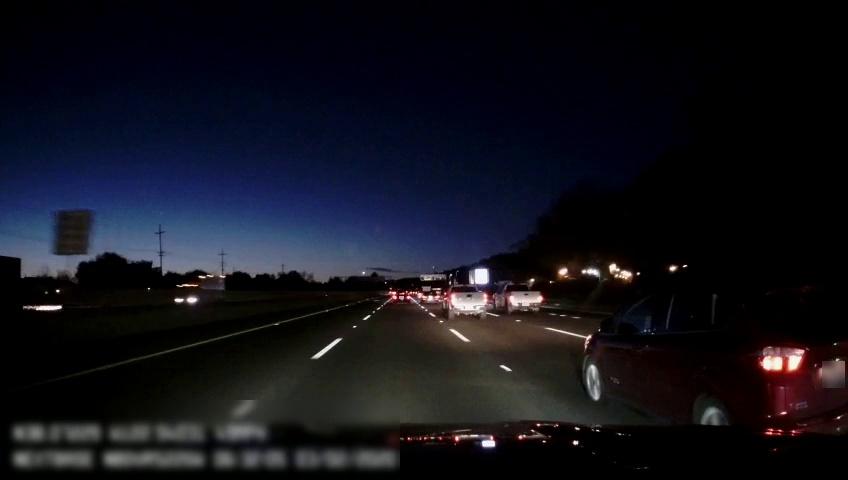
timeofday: Night
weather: Other
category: Drivable Space
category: Vehicles | Truck
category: Vehicles | Car
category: Vehicles | Car
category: Vehicles | Truck
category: Vehicles | Car
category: Vehicles | Truck
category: Vehicles | Truck
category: Lanes | Alternate Lane
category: Lanes | Alternate Lane
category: Lanes | Alternate Lane
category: Lanes | Alternate Lane
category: Lanes | Alternate Lane
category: Traffic | Signs
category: Traffic | Signs